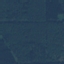
Label: Forest